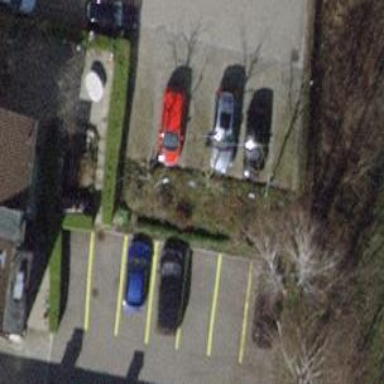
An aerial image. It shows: Parking available on the street side.